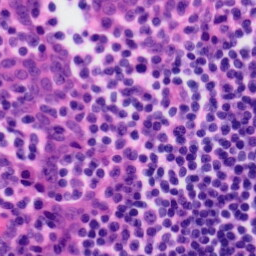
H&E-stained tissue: Tonsil